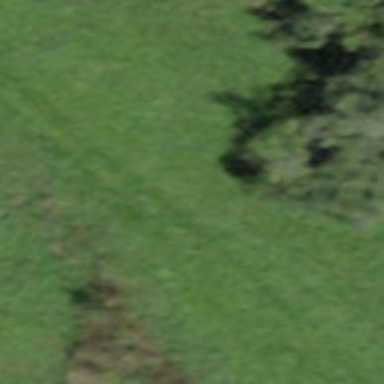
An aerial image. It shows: Grassy track with grade3 tracktype.